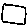
Label: square